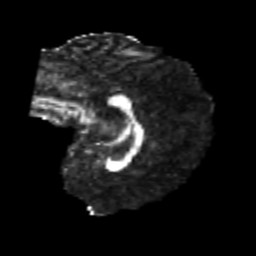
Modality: FA
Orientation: sagittal
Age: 24
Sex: female
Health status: healthy
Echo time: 0.074 s